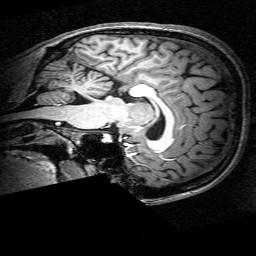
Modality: T1w
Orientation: sagittal